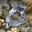
Label: 0